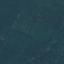
Land use / land cover class: Forest